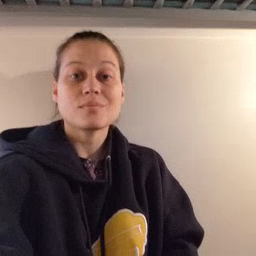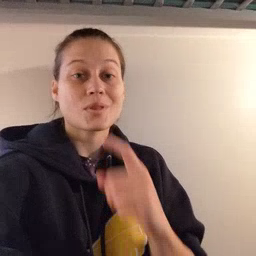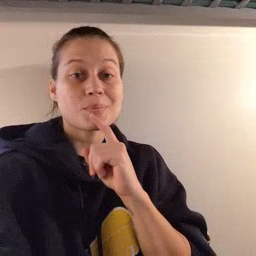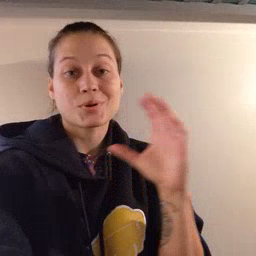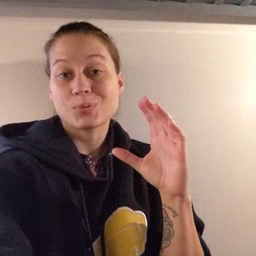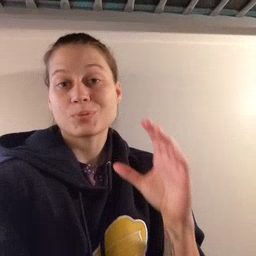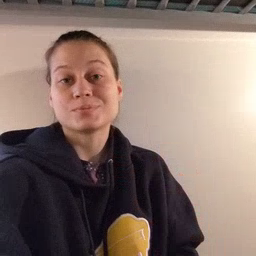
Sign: balloon